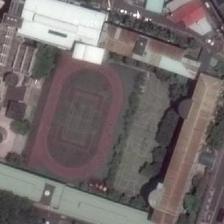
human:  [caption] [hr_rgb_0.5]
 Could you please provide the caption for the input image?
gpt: a small playground locate in the center of houses with grey paint .

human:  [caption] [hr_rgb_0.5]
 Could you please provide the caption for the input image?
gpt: here is a tennis court which is hemmed in by the buildings nearby .

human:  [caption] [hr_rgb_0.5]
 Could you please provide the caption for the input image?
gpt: many small buildings are around a playground surrounded by several long buildings .

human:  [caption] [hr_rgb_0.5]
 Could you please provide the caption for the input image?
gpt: a playground is surrounded by many buildings .

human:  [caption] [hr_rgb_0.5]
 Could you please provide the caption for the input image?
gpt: a playground with two basketball fields is surrounded by many trees and houses .